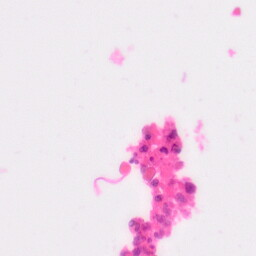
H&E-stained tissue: Colon